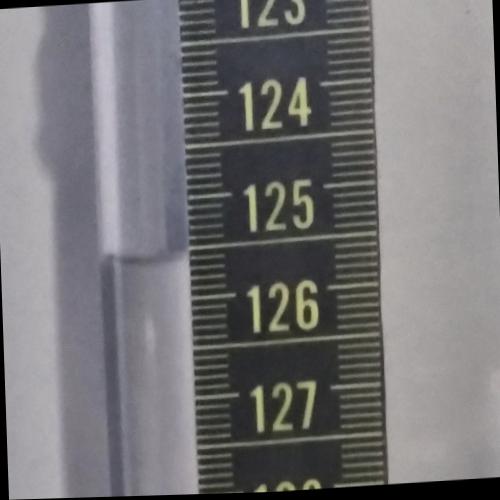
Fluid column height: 125.6 cm